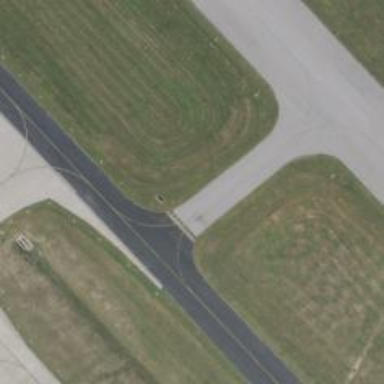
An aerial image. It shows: View of taxiway at the airport.